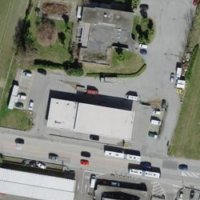
EUNIS habitat code: 57
Species observed at this site:
Phytolacca americana